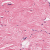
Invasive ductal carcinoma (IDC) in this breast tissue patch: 0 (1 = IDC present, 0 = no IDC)